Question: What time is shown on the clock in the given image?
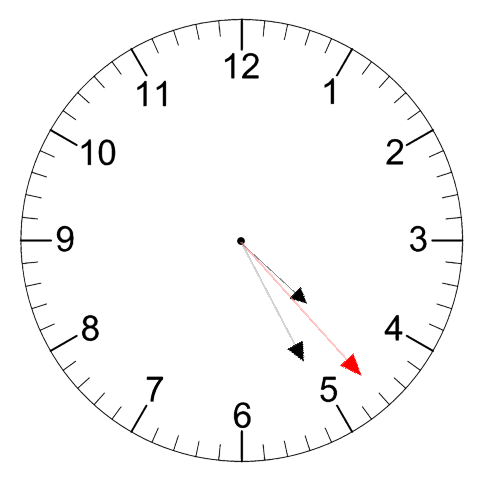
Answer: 04:25:23